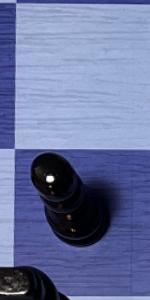
Label: Pawn_Black